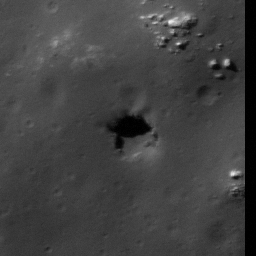
Pit: Stefan L 2
Host crater: Stefan L
Host type: impact_melt
Lunar coordinates: latitude 44.498, longitude 251.834